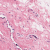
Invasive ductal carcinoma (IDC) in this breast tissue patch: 0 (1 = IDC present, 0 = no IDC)